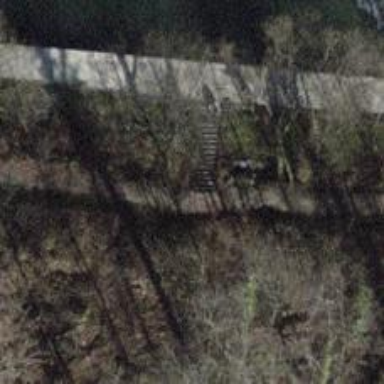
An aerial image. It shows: Set of concrete steps.